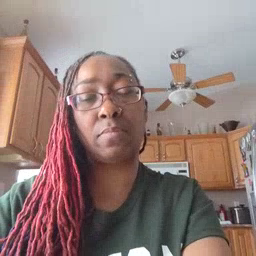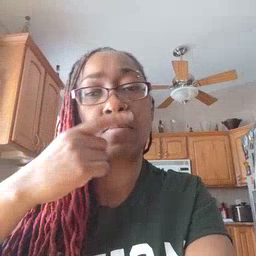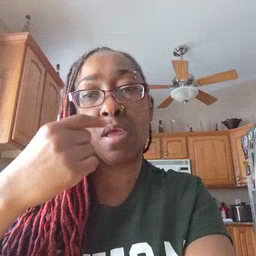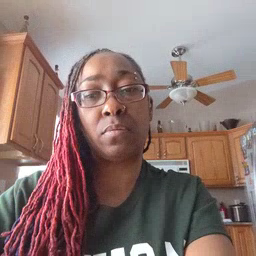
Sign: mouth